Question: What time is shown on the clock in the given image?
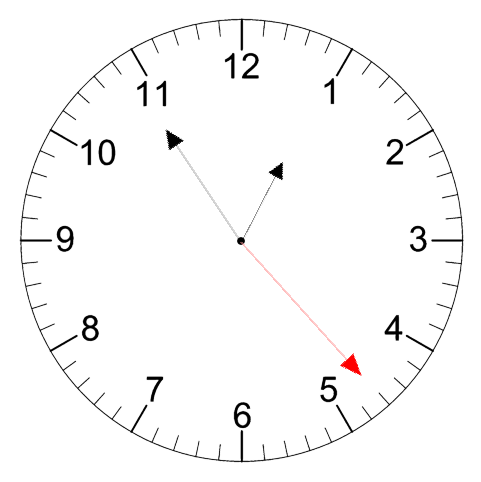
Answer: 12:54:23